Field crop: tomato
Growth stage: 1
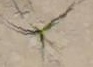
Species: cyperus